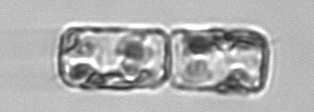
Label: Guinardia_delicatula